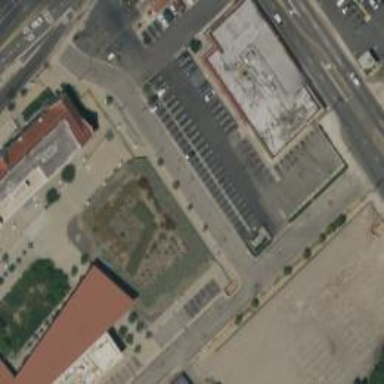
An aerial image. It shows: Parking area with surface.